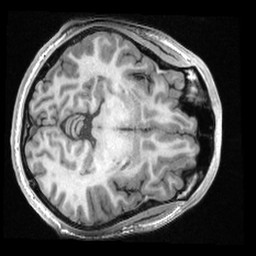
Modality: T1w
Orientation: axial
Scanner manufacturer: ge
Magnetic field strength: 3 T
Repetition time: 0.007644 s
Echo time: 0.002928 s